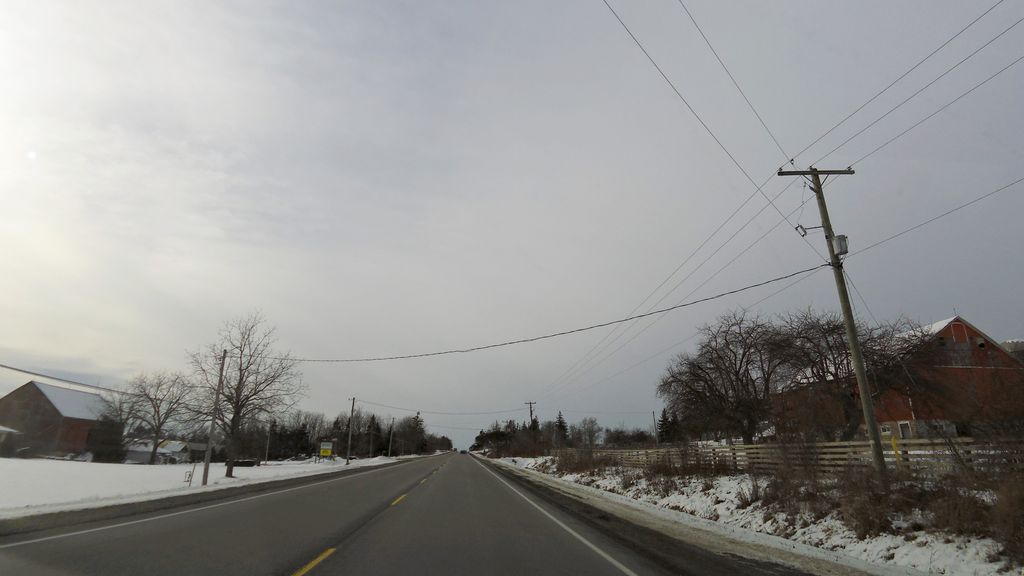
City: hamilton